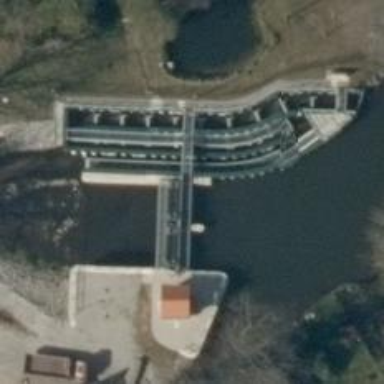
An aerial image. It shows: Weir along the waterway.